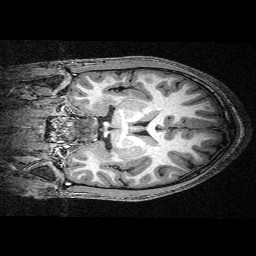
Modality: T1w
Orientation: coronal
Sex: male
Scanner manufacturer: siemens
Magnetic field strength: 3 T
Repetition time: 2.3 s
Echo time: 0.00336 s